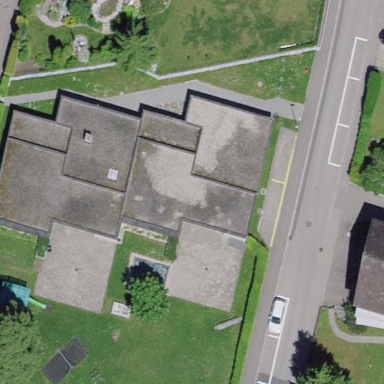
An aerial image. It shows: Playground located next to kindergarten.